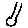
Label: zigzag